Aerial crown-view tile of a tropical tree (Barro Colorado Island, Panama), acquired 20240716:
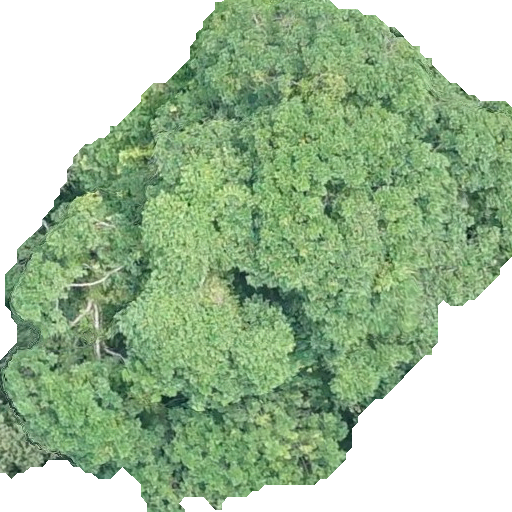
Species: Simarouba amara
GBIF accepted scientific name: Simarouba amara
Crown area: 292.554 m²